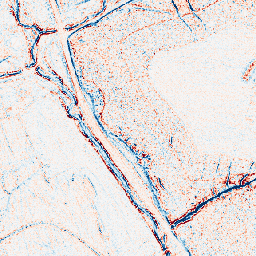
Category: edge_preserving
Decomposition family: bilateral
Decomposition parameters: d: 5
sigma_color: 25
sigma_space: 25
Upsampling method: area
Upsampling parameters: scale: 4
Upsampling scale: 4